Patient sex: F
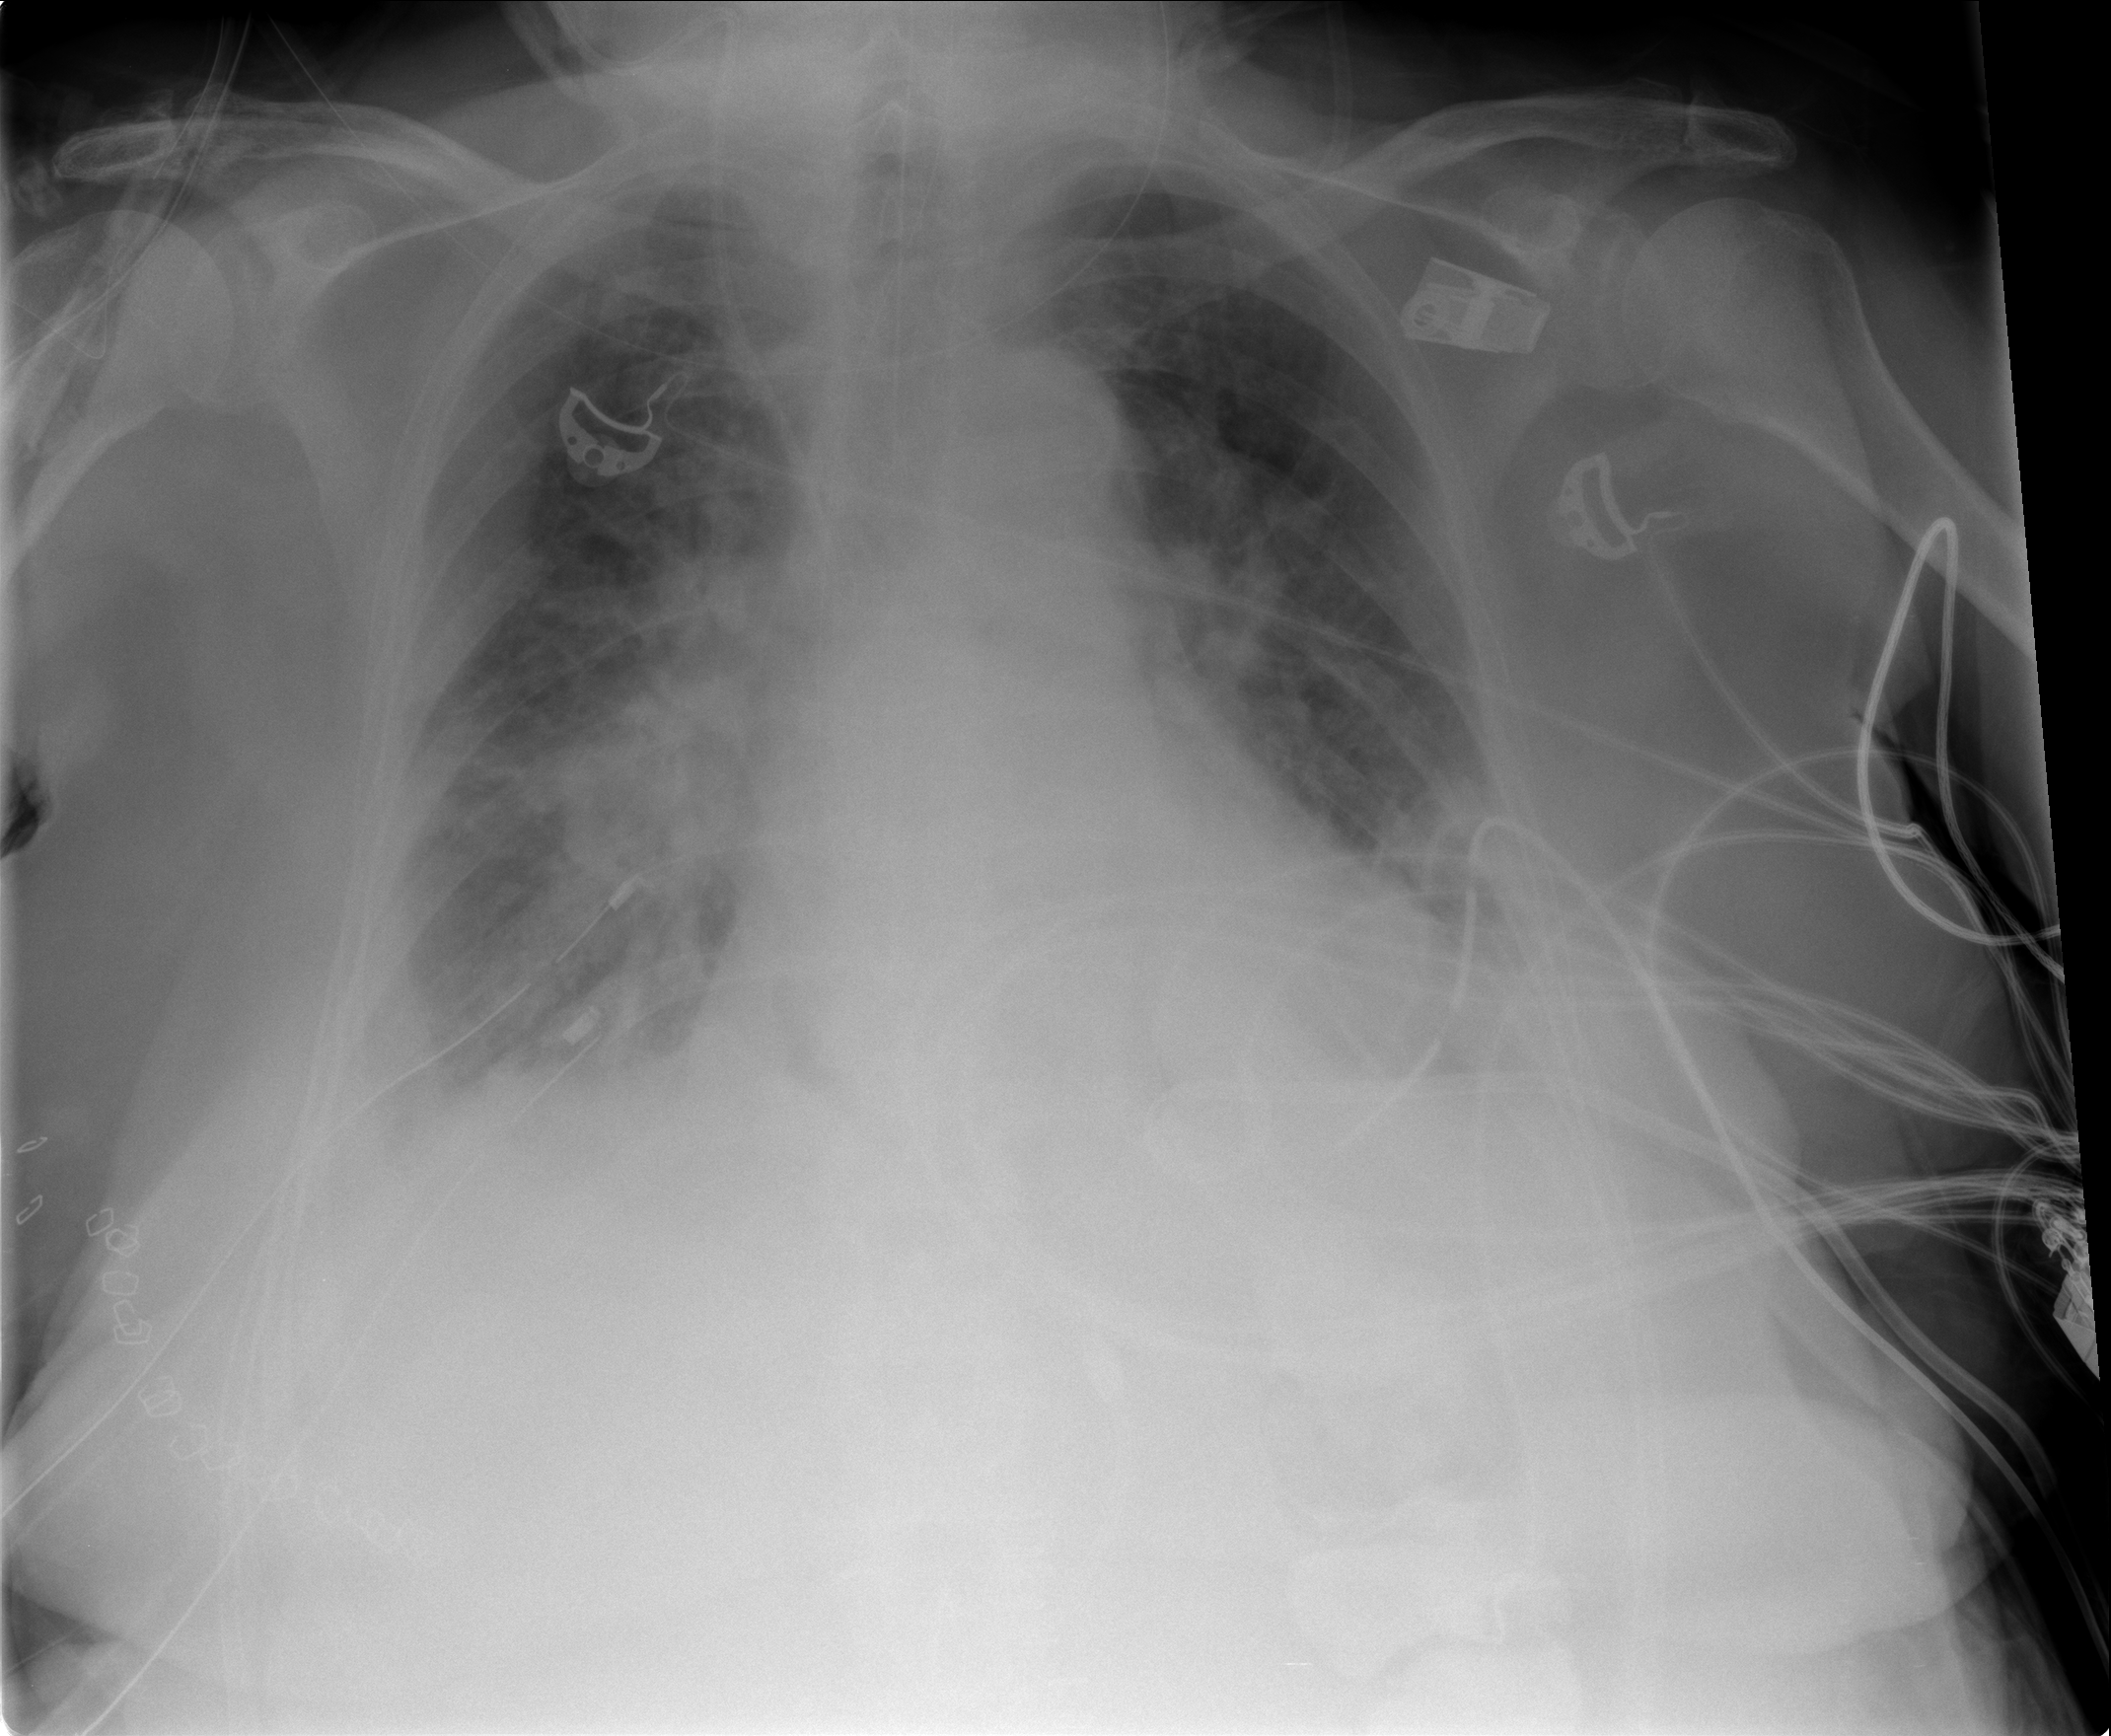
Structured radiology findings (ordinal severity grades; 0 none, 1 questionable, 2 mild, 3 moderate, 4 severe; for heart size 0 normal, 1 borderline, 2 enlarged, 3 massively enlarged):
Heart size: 1
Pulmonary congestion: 3
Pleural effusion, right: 2
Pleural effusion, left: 2
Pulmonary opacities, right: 0
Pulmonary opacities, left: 0
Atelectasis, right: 2
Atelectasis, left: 2